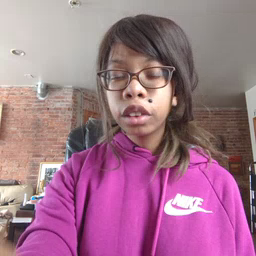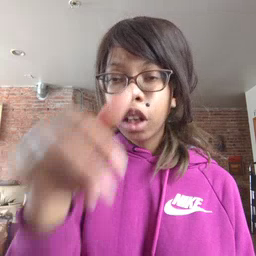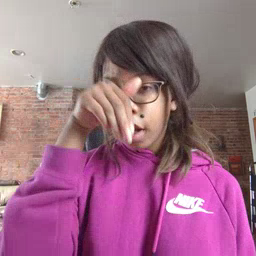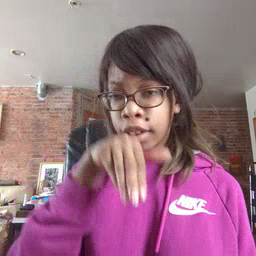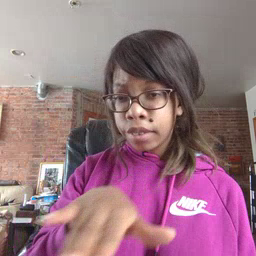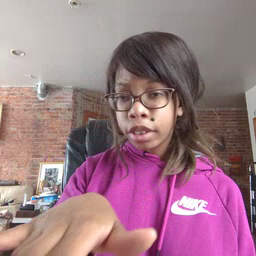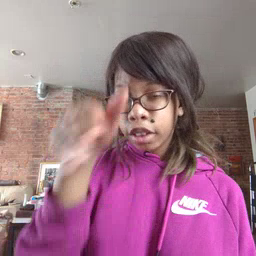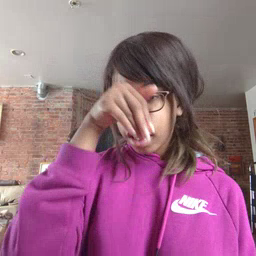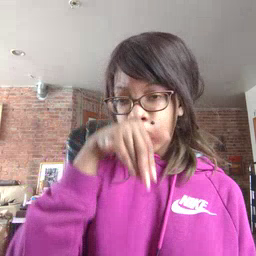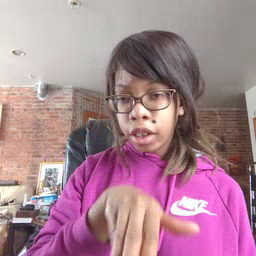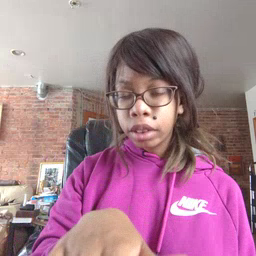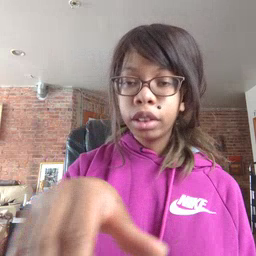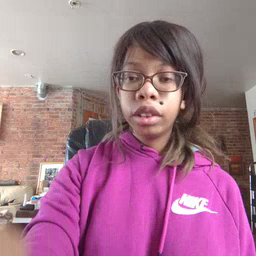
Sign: elephant